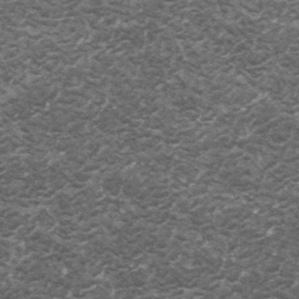
Label: frost